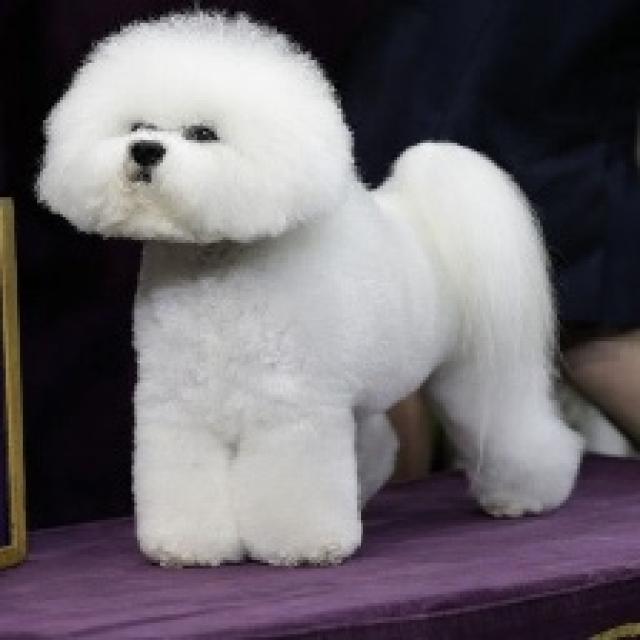
Healthy canine skin — no visible lesions, inflammation, or abnormalities. The skin and coat appear normal.